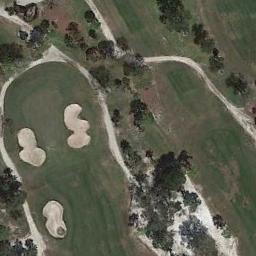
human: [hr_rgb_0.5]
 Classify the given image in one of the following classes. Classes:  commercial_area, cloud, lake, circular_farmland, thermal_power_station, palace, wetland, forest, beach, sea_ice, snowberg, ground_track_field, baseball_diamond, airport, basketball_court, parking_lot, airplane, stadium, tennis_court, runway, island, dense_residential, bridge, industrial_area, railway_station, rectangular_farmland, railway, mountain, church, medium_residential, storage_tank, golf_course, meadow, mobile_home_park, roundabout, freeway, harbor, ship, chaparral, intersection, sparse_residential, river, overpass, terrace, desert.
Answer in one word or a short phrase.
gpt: golf_course